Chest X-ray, PA view. Patient: 40 years old, sex M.
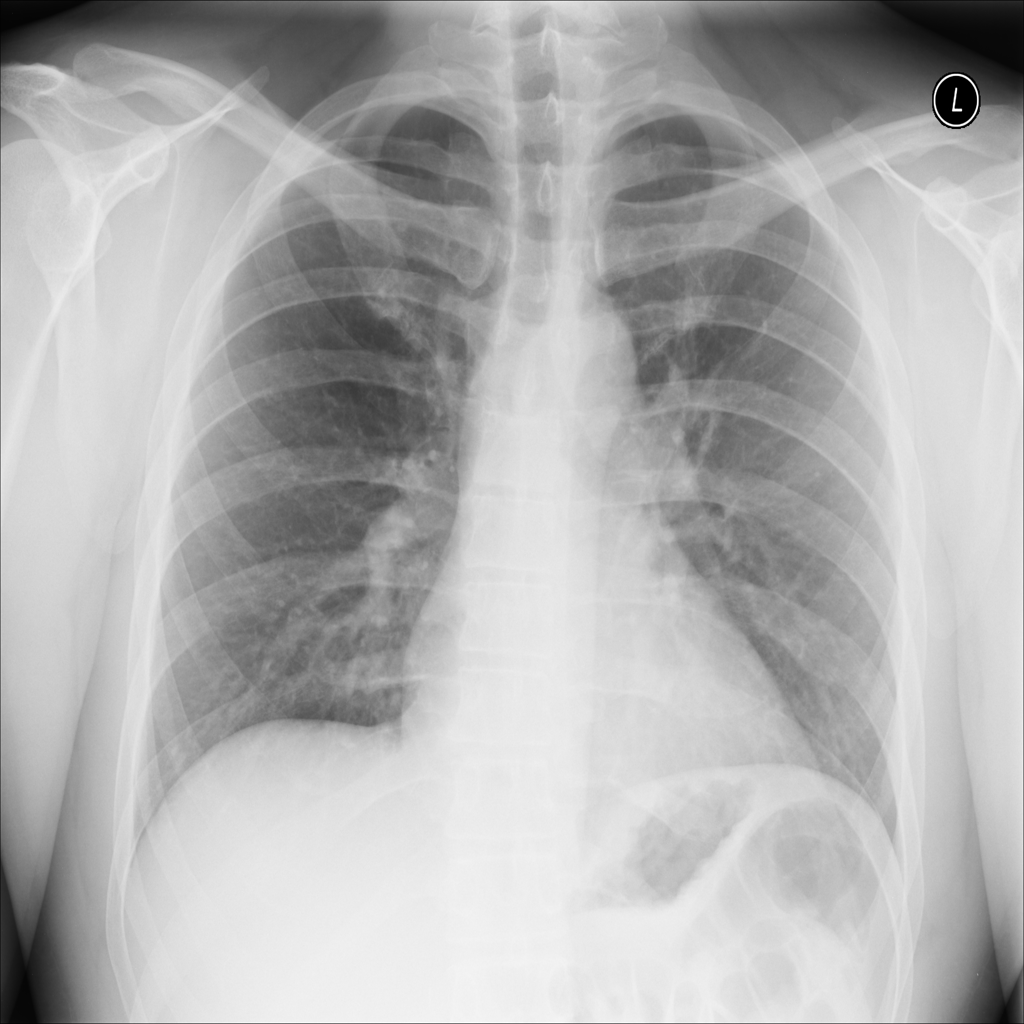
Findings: No Finding